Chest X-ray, PA view. Patient: 36 years old, sex F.
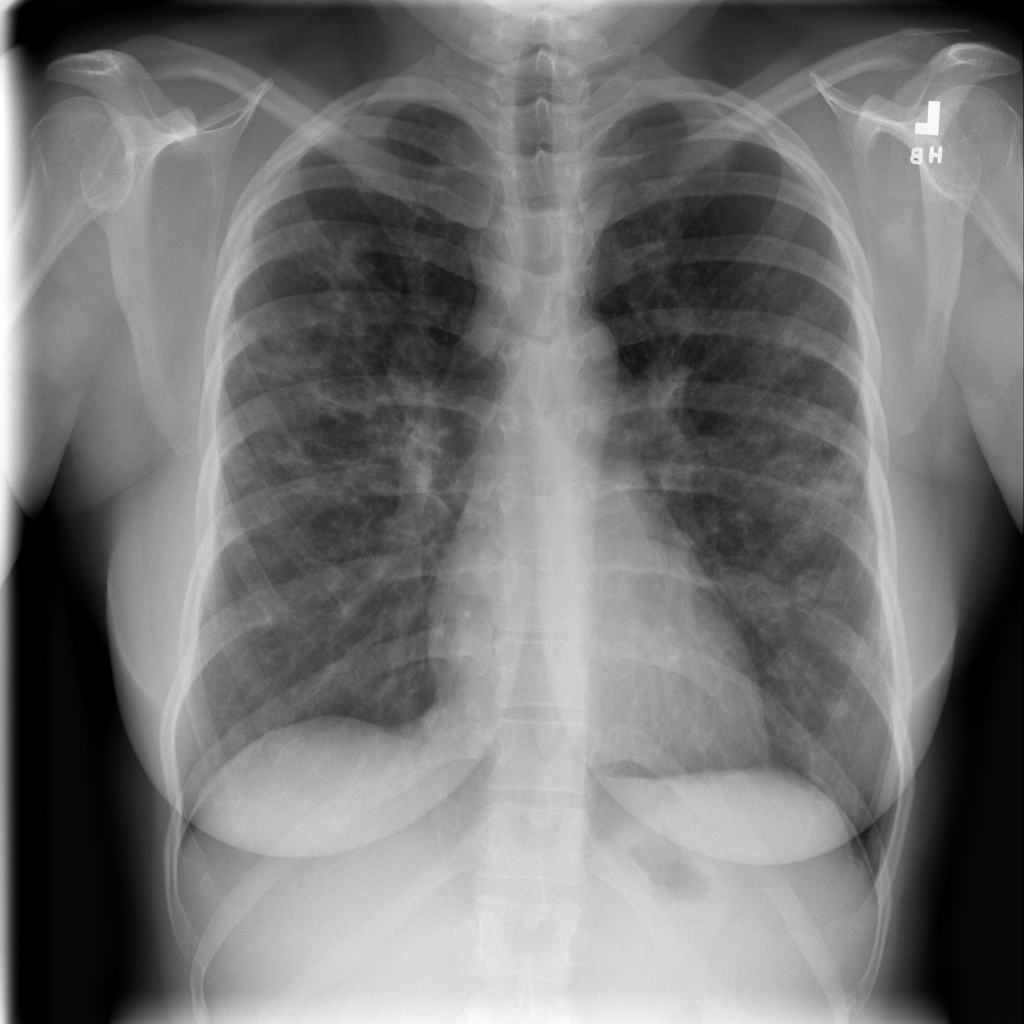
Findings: No Finding